Current action and preconditions to check: trajectory_clear

Your task: For each precondition in the list above, predict whether it will hold at this action.

Consider the current scene as observed from the mobile robot's camera, and analyze the predicted future states of all dynamic agents (e.g., people, animals, vehicles, or any moving entities) within the NEXT SECOND.

IMPORTANT: Only answer "very likely" if you are absolutely certain—based on strong, clear evidence—that a dynamic agent will violate the precondition in the predicted future state. Do NOT answer "very likely" for unlikely, ambiguous, or low-probability risks.

Ask yourself for each precondition: Is there a high probability, with clear and convincing evidence, that the predicted future states of any dynamic agent will interfere with the predicted future state of the currently executing action within the NEXT SECOND, causing that precondition to fail?

Assess the risk level based on these predictions. Use "likely" or "very likely" if motions create a clear risk of interference.

Use "neutral" or "improbable" if agents are nearby but their predicted paths are clearly diverging or non-conflicting.

Failure Risk Categories: "very improbable", "improbable", "neutral", "likely", "very likely"

Answer Format: Output ONLY the probability_of_failure value from these categories: "very improbable", "improbable", "neutral", "likely", "very likely"

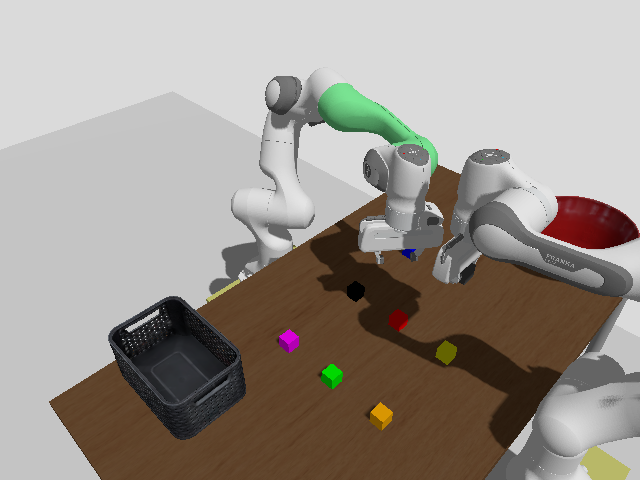

Answer: likely